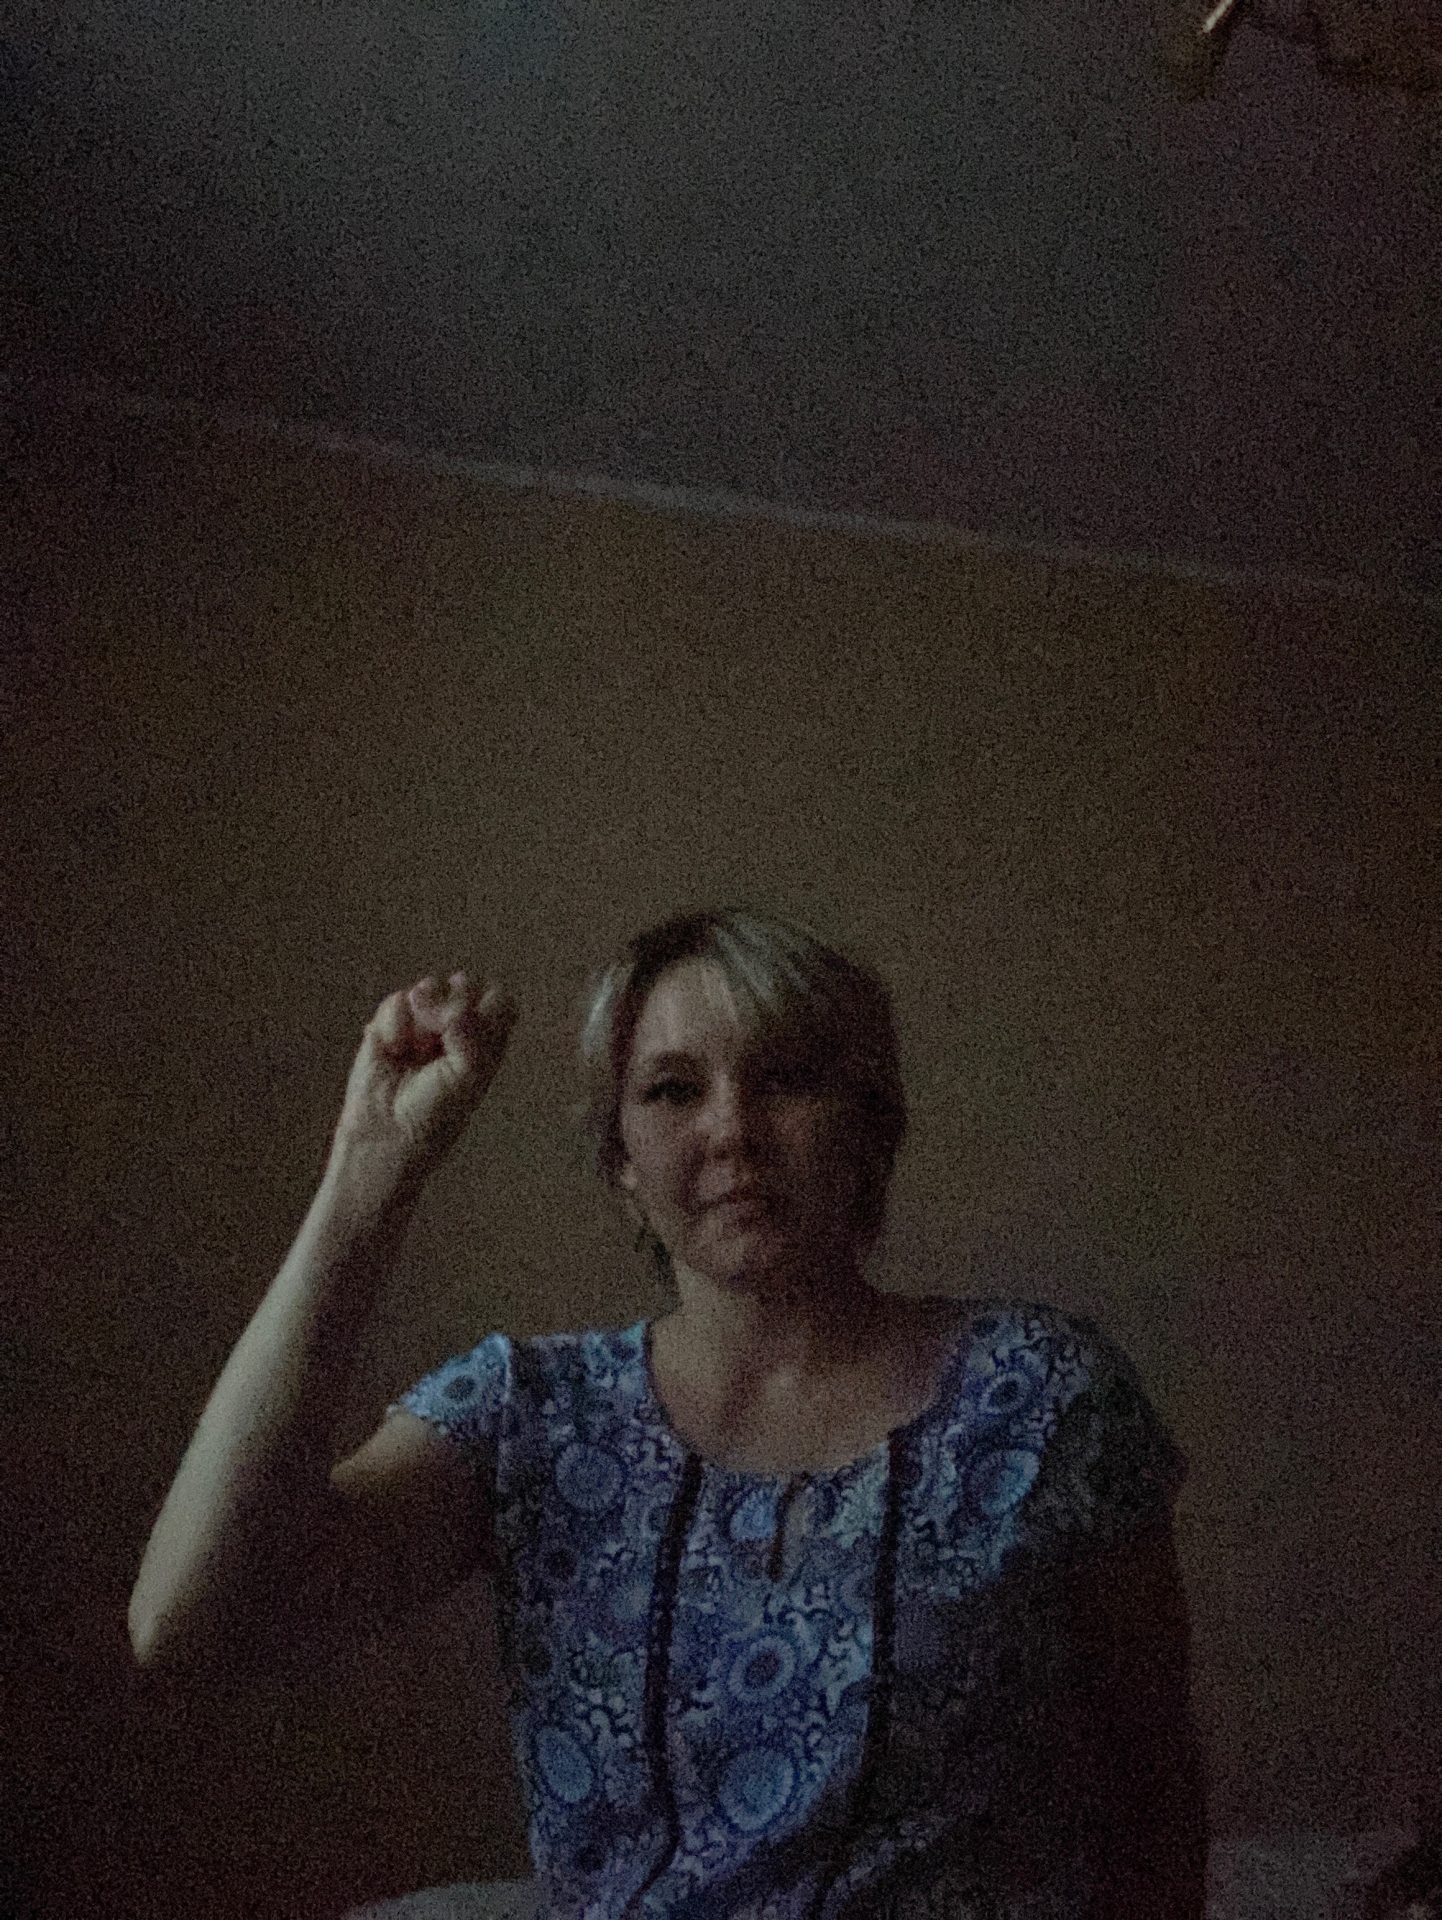
Label: noise